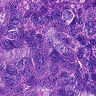
Metastatic tissue present: yes